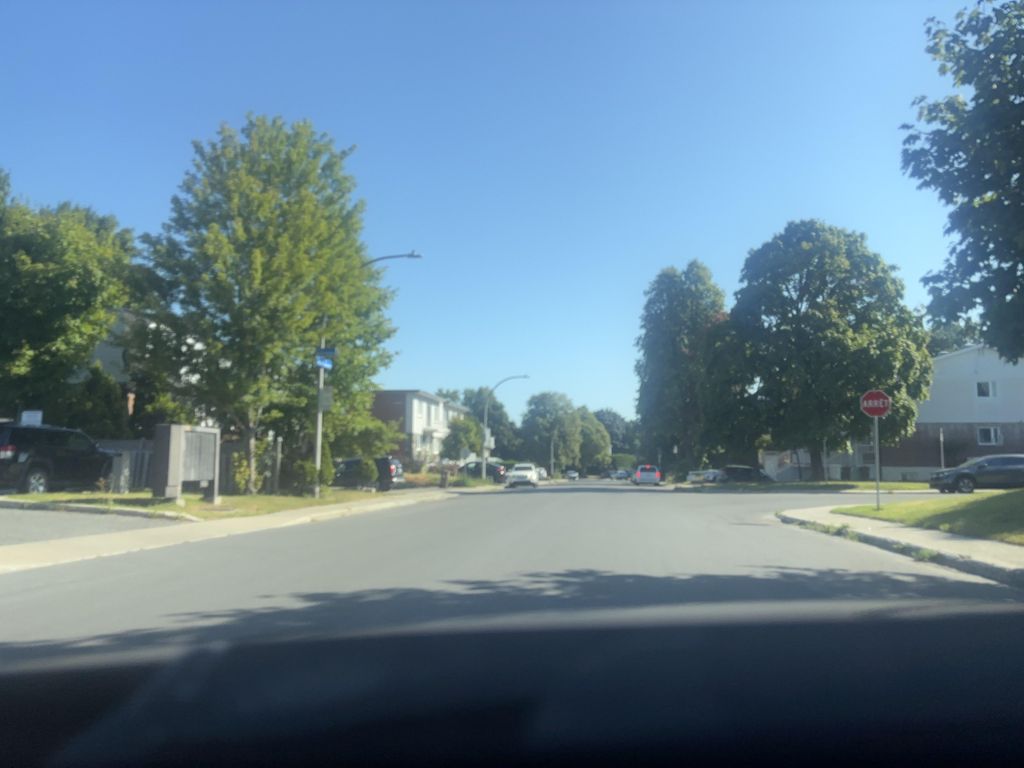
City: montreal